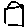
Label: house